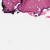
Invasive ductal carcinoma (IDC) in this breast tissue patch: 0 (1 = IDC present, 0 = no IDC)